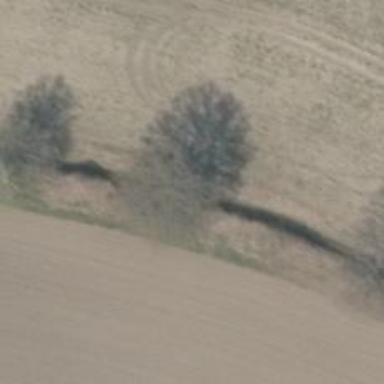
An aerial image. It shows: Row of deciduous broadleaved trees.